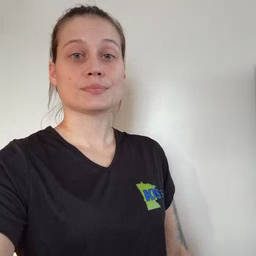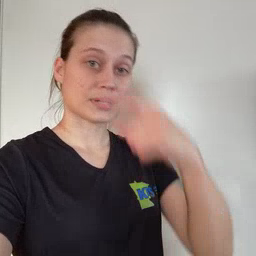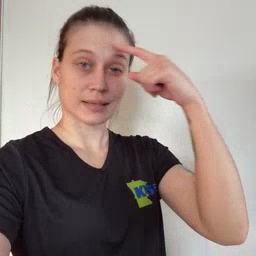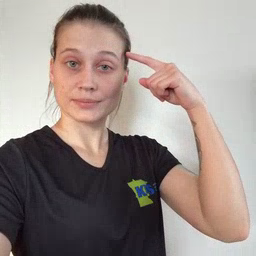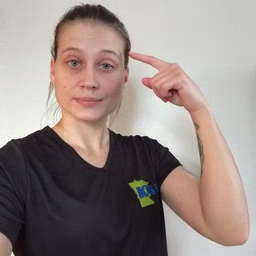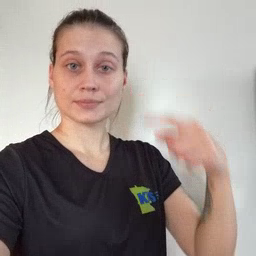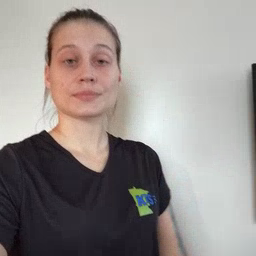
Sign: black